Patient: sex M, age 32
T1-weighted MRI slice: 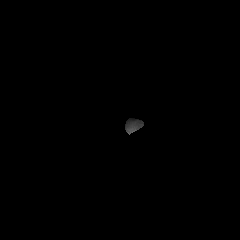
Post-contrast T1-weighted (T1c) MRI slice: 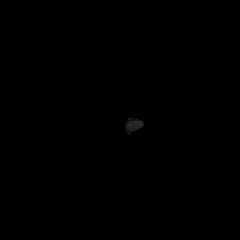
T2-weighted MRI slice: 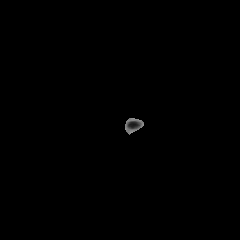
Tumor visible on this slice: no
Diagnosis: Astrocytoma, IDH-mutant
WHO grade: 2